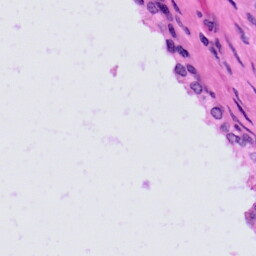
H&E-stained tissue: Prostate